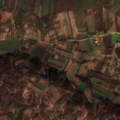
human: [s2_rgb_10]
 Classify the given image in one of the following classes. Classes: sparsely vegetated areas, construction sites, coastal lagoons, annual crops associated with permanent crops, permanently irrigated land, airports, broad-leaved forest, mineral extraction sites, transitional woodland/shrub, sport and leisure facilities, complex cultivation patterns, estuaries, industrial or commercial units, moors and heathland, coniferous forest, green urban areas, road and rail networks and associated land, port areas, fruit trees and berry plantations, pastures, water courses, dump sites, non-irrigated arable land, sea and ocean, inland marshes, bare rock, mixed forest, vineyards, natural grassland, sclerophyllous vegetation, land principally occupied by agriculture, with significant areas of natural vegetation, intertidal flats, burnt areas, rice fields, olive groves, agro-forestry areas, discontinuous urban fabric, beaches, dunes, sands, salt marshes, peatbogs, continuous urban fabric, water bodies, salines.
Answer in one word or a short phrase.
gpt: non-irrigated arable land, complex cultivation patterns, land principally occupied by agriculture, with significant areas of natural vegetation, broad-leaved forest